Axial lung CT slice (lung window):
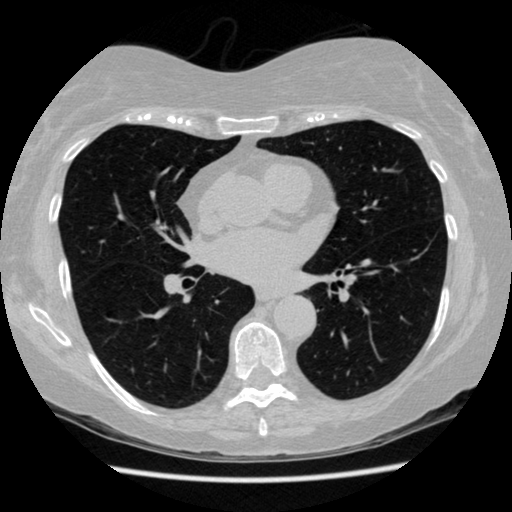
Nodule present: no